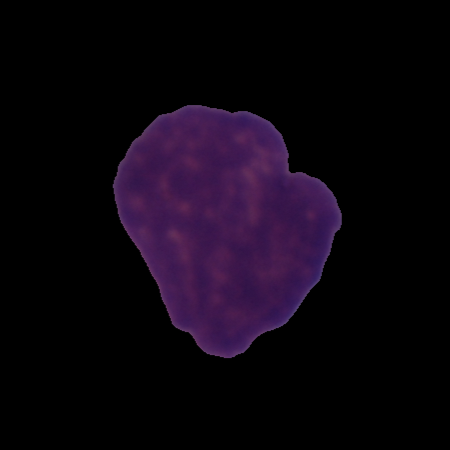
Label: cancer